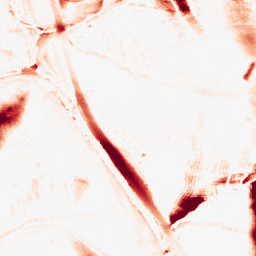
Category: morphological
Decomposition family: morphological_ellipse
Decomposition parameters: operation: opening
width: 20
height: 50
Upsampling method: regularized
Upsampling parameters: scale: 4
lambda_reg: 0.01
Upsampling scale: 4